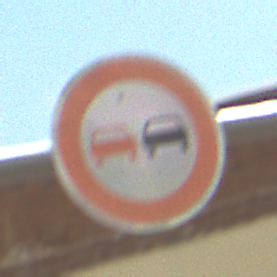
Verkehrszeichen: Ueberholverbot
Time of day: Midday
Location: Outdoor (Suburban)
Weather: PartlyCloudy
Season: NotSpecified
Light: Natural